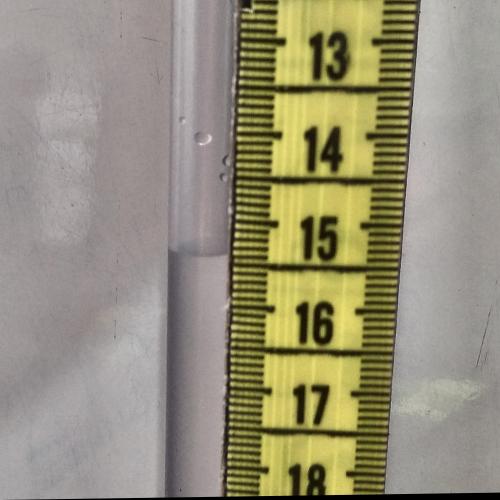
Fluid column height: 15.4 cm